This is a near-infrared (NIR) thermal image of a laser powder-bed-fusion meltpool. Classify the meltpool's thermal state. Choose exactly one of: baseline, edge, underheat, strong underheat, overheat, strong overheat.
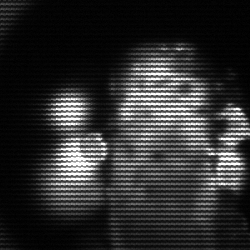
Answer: strong underheat